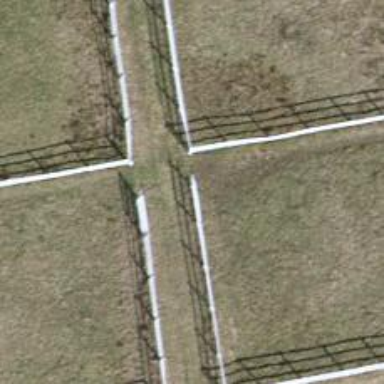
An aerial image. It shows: Gate.